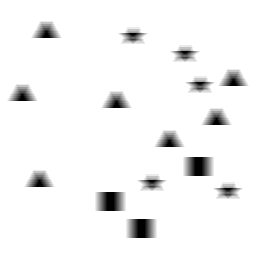
Squares: 3
Triangles: 7
Stars: 5
Total shapes: 15